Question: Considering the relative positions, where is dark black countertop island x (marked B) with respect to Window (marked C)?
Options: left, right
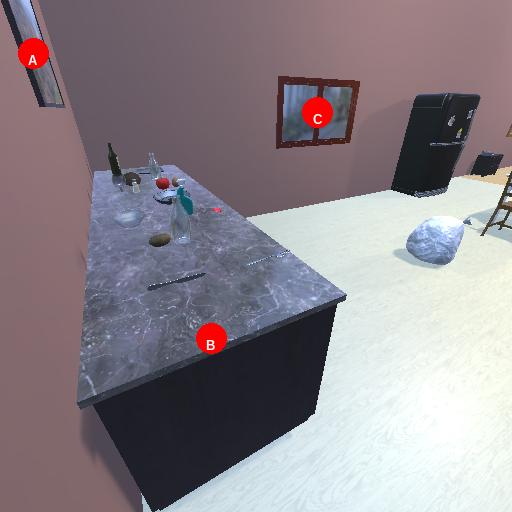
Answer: left